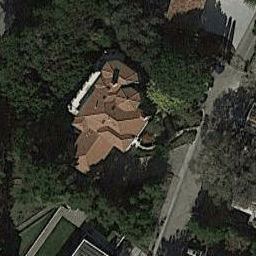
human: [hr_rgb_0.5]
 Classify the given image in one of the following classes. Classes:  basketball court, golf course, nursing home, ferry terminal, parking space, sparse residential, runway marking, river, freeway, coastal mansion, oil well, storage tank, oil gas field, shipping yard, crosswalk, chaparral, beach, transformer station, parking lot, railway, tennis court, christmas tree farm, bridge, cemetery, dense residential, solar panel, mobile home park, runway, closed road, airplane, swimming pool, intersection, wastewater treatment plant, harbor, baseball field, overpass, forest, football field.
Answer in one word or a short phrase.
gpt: sparse residential